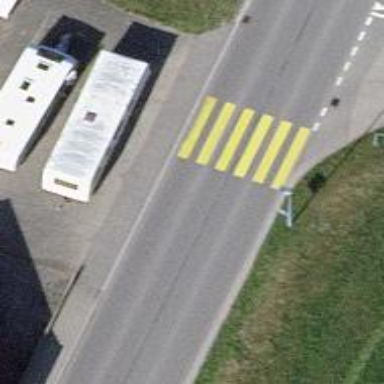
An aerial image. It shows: Zebra crossing on the road.